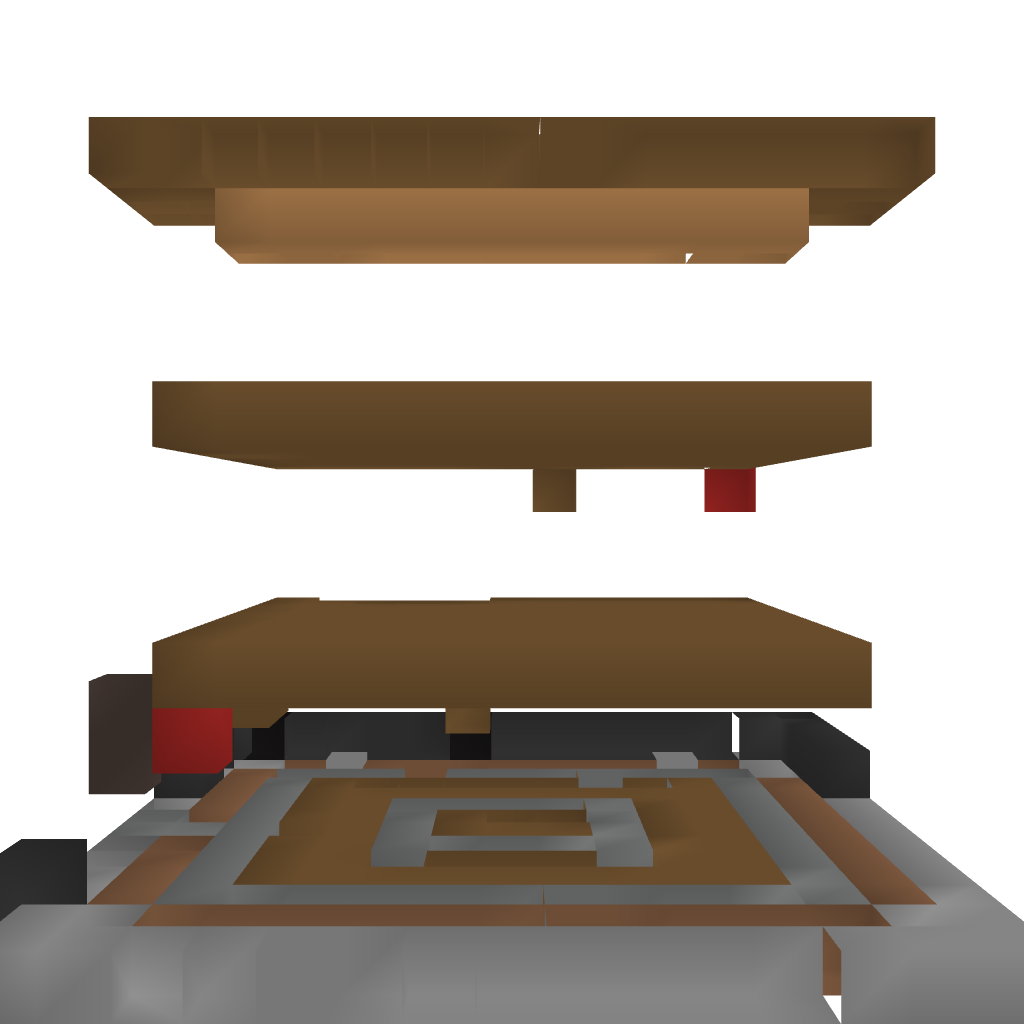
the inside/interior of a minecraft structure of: Medieval Style House IV